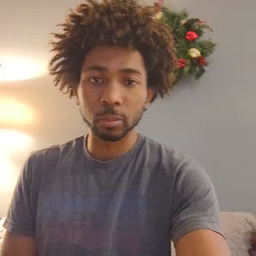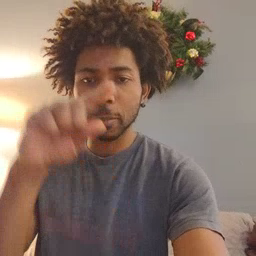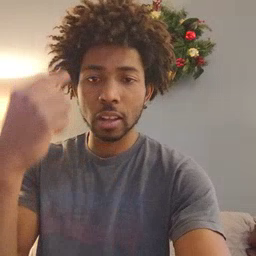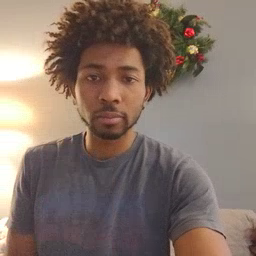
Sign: black